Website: lowes
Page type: receipt
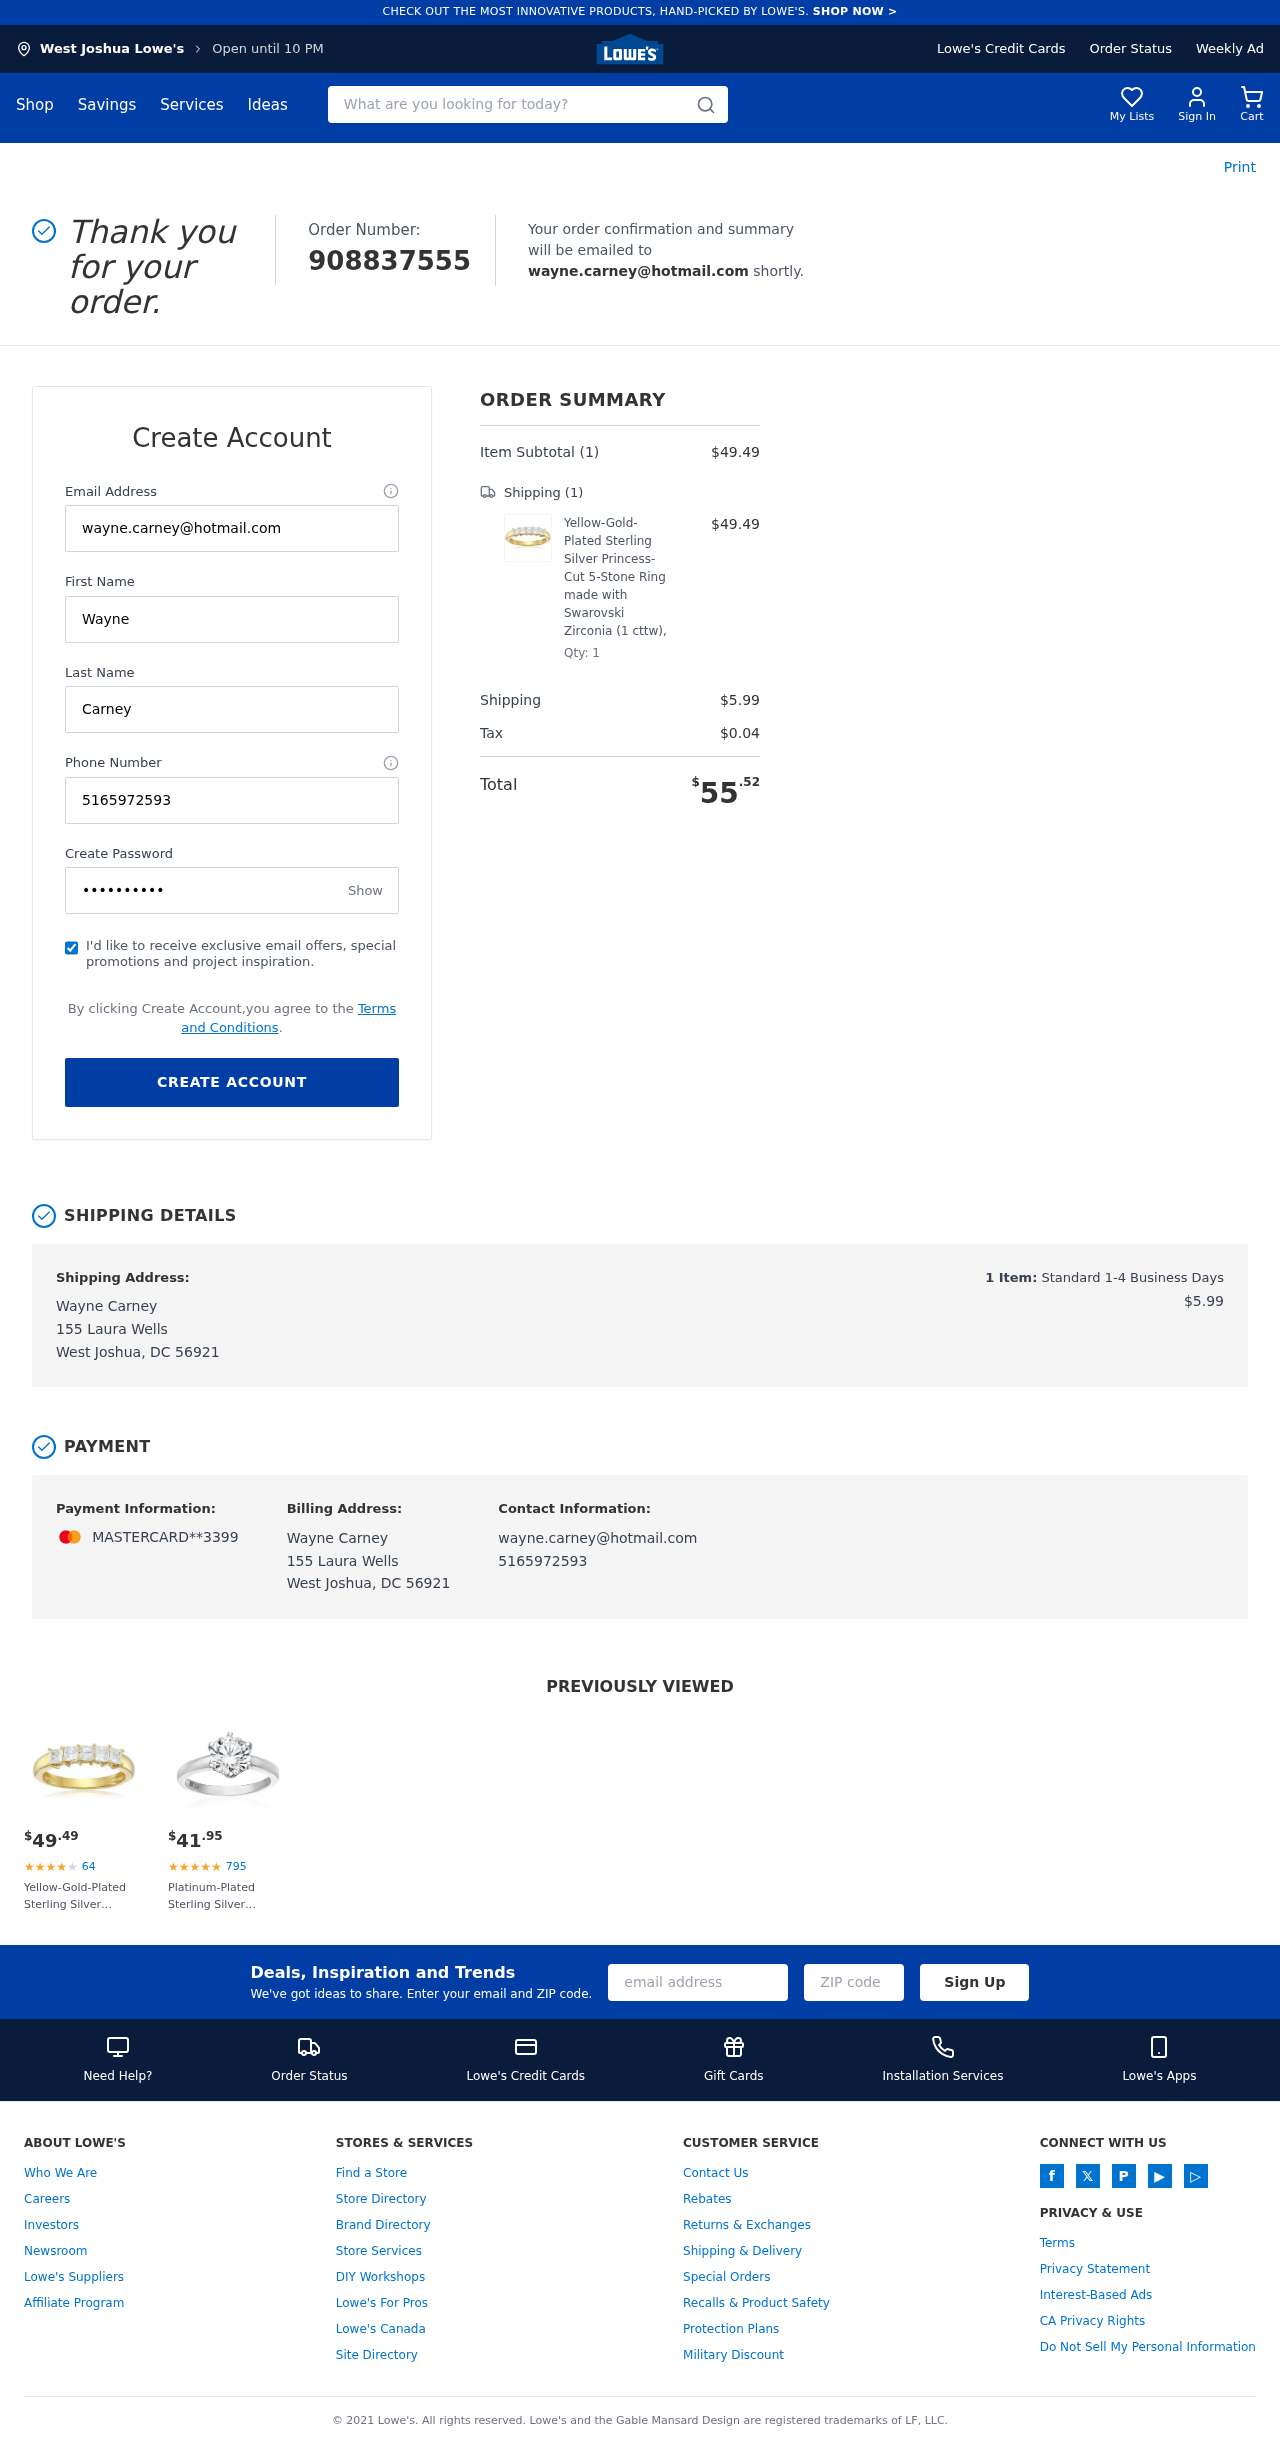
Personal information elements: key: PII_CARD_LAST4
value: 3399
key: PII_CARD_TYPE
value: MASTERCARD
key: PII_CITY
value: West Joshua
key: PII_EMAIL
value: wayne.carney@hotmail.com
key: PII_FULLNAME
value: Wayne Carney
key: PII_PHONE
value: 5165972593
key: PII_STREET
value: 155 Laura Wells
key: PII_FIRSTNAME
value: Wayne
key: PII_LASTNAME
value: Carney
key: PII_CITY_STATE_ZIP
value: West Joshua, DC 56921
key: PII_FULLNAME2
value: Wayne Carney
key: PII_FULLNAME3
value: Wayne Carney
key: PII_FIRSTNAME2
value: Wayne
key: PII_FIRSTNAME3
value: Wayne
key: PII_LASTNAME2
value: Carney
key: PII_LASTNAME3
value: Carney
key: PII_FIRSTNAME_DERIVED
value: Wayne
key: PII_LASTNAME_DERIVED
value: Carney
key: PII_FULLNAME_DERIVED
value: Wayne Carney
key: PII_NAME_FULL_DERIVED
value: Wayne Carney
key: PII_POSTCODE
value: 56921
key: PII_STATE_ABBR
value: DC
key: PII_STATE
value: DC
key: PII_POSTCODE_FULL
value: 56921
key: PII_CITY_STATE
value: West Joshua, DC
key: PII_POSTCODE_NUMERIC
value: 56921
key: PII_EMAIL2
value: wayne.carney@hotmail.com
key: PII_EMAIL3
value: wayne.carney@hotmail.com
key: PII_PHONE_LINE
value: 2593
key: PII_PHONE_SUFFIX
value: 2593
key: PII_PHONE2
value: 5165972593
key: PII_PHONE3
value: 5165972593
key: PII_PHONE_NUMERIC
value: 5165972593
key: PII_PHONE_LINE_NUMERIC
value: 2593
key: PII_PHONE_SUFFIX_NUMERIC
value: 2593
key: PII_PHONE2_NUMERIC
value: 5165972593
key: PII_PHONE3_NUMERIC
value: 5165972593
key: PII_PHONE_DIGITS
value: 5165972593
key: PII_PHONE_LAST4
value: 2593
Product elements: key: PRODUCT1_NAME
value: Yellow-Gold-Plated Sterling Silver Princess-Cut 5-Stone Ring made with Swarovski Zirconia (1 cttw),
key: PRODUCT1_PRICE
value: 49.49
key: PRODUCT1_QUANTITY
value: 1
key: PRODUCT2_NAME
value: Platinum-Plated Sterling Silver Solitaire Ring set with Round Swarovski Zirconia (3 cttw), Size 9
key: PRODUCT2_NUM_RATINGS
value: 795
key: PRODUCT2_PRICE
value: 41.95
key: PRODUCT1_PRICE2
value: $49.49
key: PRODUCT1_RATING2
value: ★
★
★
★
★
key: PRODUCT1_NUM_RATINGS2
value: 64
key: PRODUCT1_NAME2
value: Yellow-Gold-Plated Sterling Silver Princess-Cut 5-Stone Ring made with Swarovski Zirconia (1 cttw),
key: PRODUCT2_RATING
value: ★
★
★
★
★
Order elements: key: ORDER_ID
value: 908837555
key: ORDER_NUM_ITEMS
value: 1
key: ORDER_SUBTOTAL
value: $49.49
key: ORDER_NUM_ITEMS2
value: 1
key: ORDER_SHIPPING_COST
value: $5.99
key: ORDER_TAX
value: $0.04
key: ORDER_TOTAL
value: $55.52
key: ORDER_NUM_ITEMS3
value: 1
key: ORDER_SHIPPING_COST2
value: $5.99
Search elements: key: HEADER_SEARCH
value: What are you looking for today?